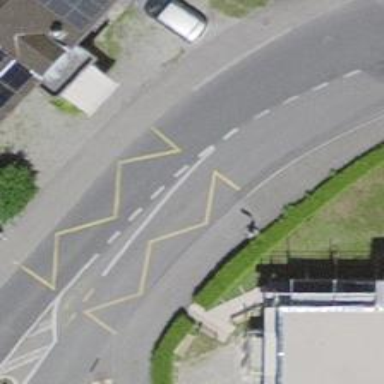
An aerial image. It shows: Bus stop with designated stop position for public transport.